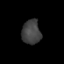
Tissue: prostate
Cell type: T cells
Senescence score: 0.315
Nuclear area (px): 443
Mean DAPI intensity: 66.074